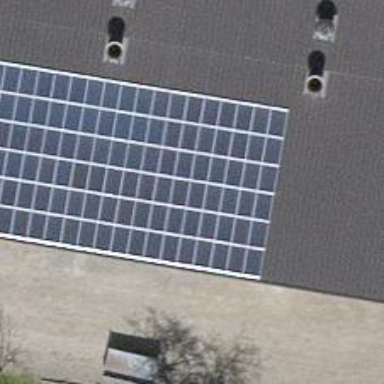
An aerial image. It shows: Solar power generator with photovoltaic panels.